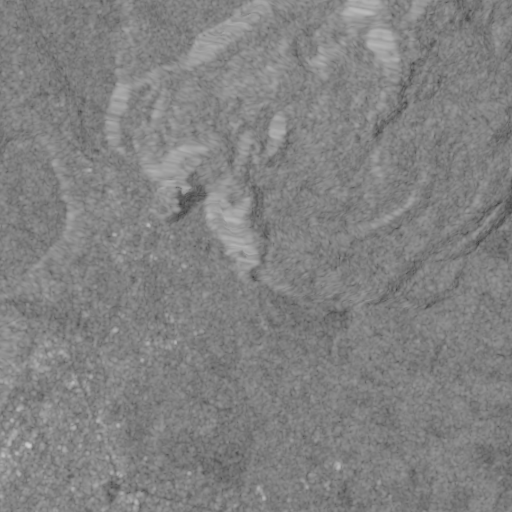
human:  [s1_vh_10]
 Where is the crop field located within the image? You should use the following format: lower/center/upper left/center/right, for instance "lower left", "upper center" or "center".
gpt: The crop field is located in the center left of the image.
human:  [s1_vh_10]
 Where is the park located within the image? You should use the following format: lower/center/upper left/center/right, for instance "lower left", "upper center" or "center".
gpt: The park is located in the lower left of the image.
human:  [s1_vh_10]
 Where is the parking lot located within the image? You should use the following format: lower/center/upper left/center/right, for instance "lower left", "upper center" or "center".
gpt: The parking lot is located in the lower left of the image.
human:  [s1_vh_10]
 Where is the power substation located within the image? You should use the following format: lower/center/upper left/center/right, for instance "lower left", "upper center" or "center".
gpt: The power substation is located in the upper left of the image.
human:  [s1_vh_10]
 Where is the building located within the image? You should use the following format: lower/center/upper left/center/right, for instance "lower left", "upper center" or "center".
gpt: There is no building in the image.

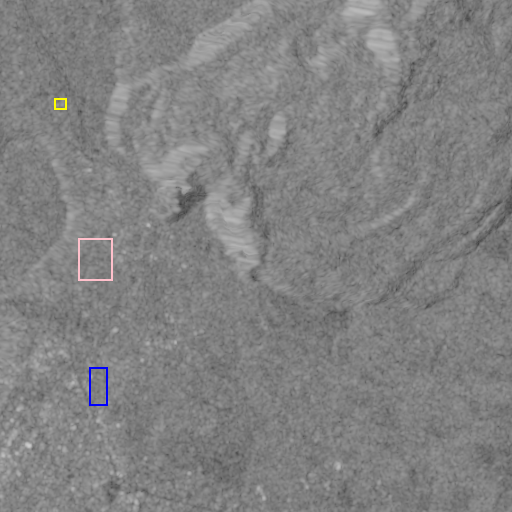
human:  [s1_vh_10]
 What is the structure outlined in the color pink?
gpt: The structure outlined in pink is a crop field.
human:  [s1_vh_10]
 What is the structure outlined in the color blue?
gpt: The structure outlined in blue is a park.
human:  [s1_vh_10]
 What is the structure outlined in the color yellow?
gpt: The structure outlined in yellow is a power substation.
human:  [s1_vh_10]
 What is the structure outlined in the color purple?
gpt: There is no purple outline.